Aerial crown-view tile of a tropical tree (Barro Colorado Island, Panama), acquired 20250715:
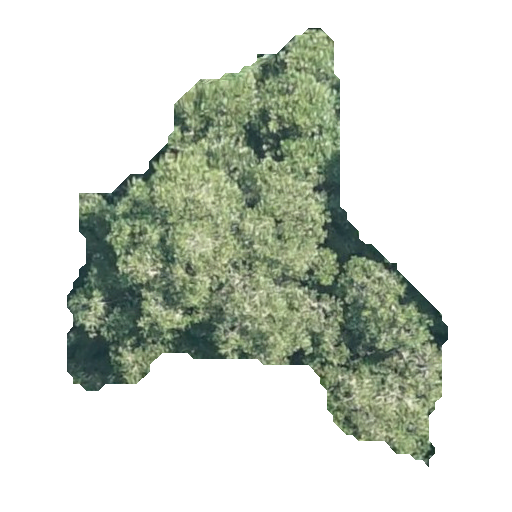
Species: Beilschmiedia tovarensis
GBIF accepted scientific name: Beilschmiedia tovarensis
Crown area: 129.972 m²